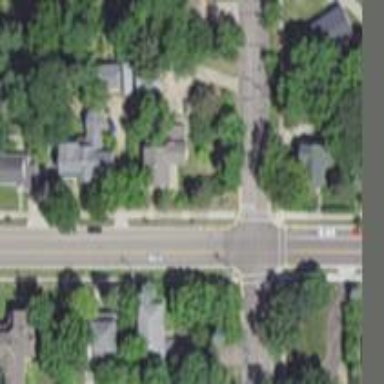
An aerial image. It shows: Residential road with asphalt surface and separate sidewalk.